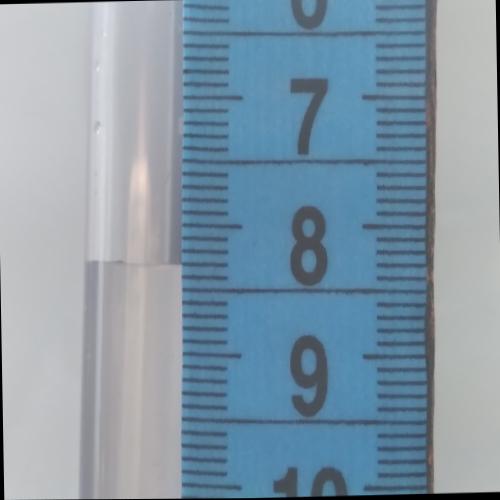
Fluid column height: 8.3 cm